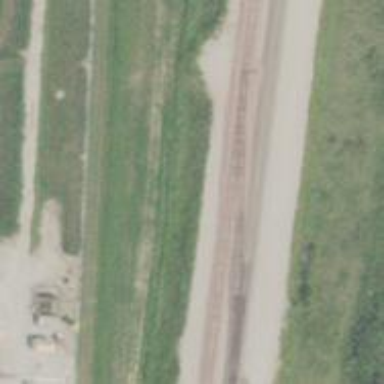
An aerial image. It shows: Railway track.